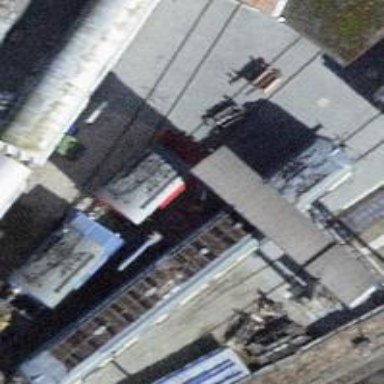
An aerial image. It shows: Railway yard.